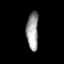
Tissue: prostate
Cell type: Myeloid cells
Senescence score: 0.9186
Nuclear area (px): 451
Mean DAPI intensity: 154.08